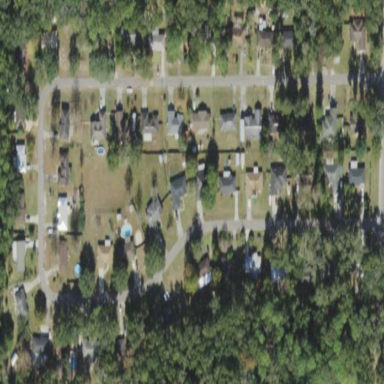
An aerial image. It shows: Residential area consisting of single-family homes.